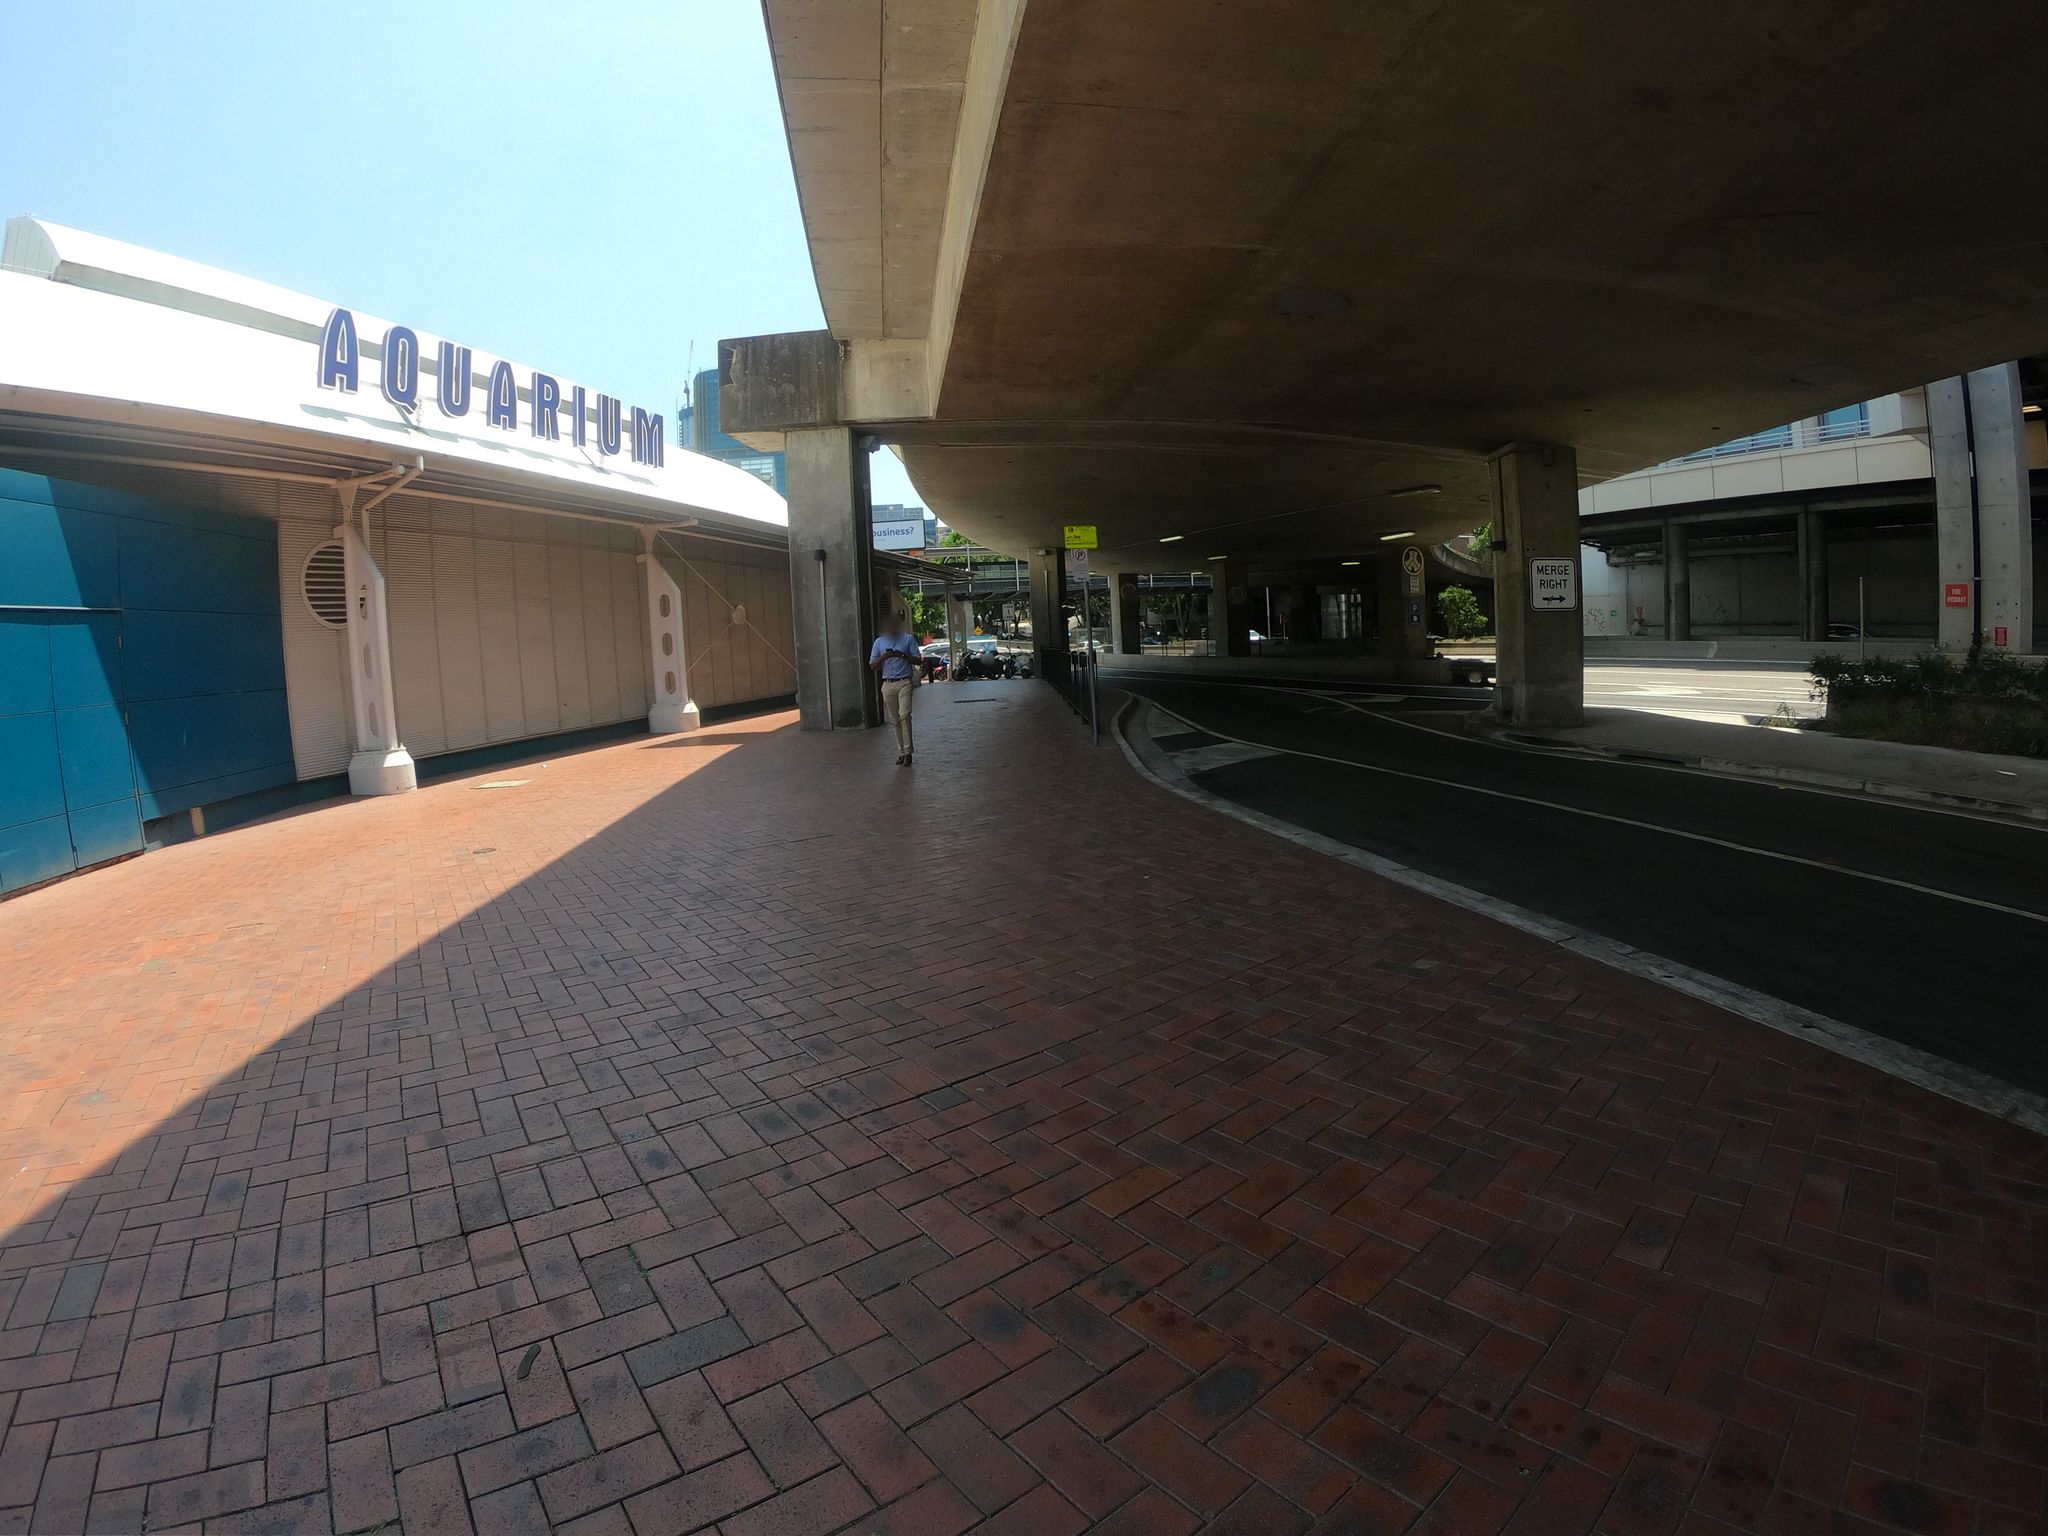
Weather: clear
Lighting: day
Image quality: good
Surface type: walking surface
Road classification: cycleway, pedestrian
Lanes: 2
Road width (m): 2.5
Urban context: urban centre
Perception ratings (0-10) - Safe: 3.64, Lively: 7.35, Beautiful: 3.15, Boring: 1.68, Depressing: 8.69, Wealthy: 5.11